Field crop: tomato
Growth stage: 1
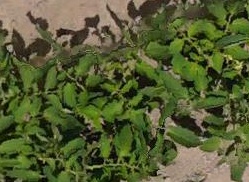
Species: tomato